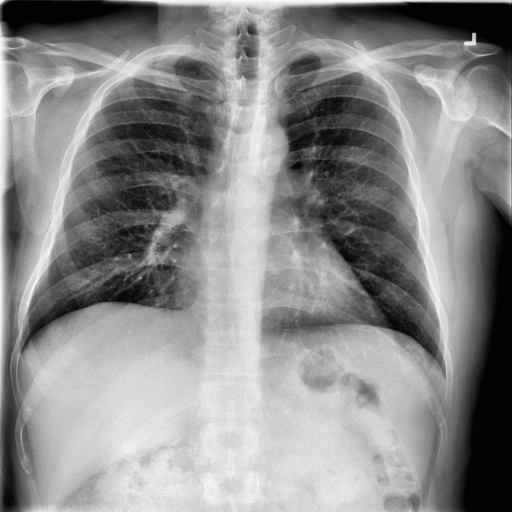
Finding: NORMAL